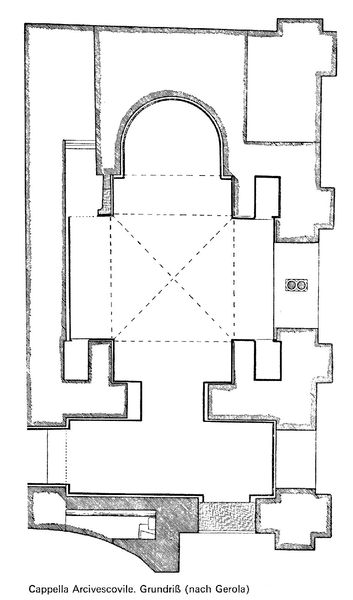
Titel: Ravenna, Erzbischöfliche Kapelle (Capella Arcivescovile), Römischer Turm
Standort: Ravenna, Erzbischöflicher Palast (EU - I - Emilia-Romagna)
Schlagwörter: weiß, fenster, raum, schwarz, skizze, tür, zeichnung, zimmer, gebäude, architektur, kirche, schiff, schrift, italien, mauer, linien, einfach, innenansicht, tor, eingang, gewölbe, kreuz, rechteck, linie, schwarz-weiß, bleistift, kreuzgewölbe, mauern, apsis, chor, kapelle, erzbischof, plan, quadrat, grundriss, vierung, kuppelbau, simpel, innehof, altarnische, gestrichelte linien, gerola, go, krreuz, apse, cappella, ssstein, cappella archivescovile, architekturskizze, cappella arcivescovile